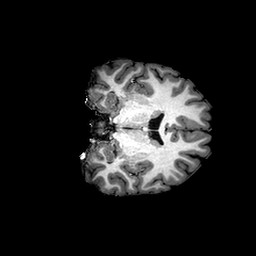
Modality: T1w
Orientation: coronal